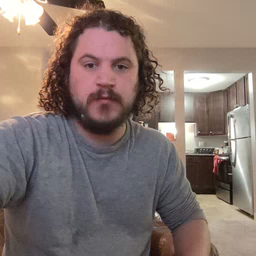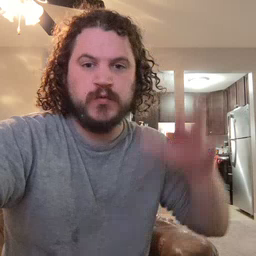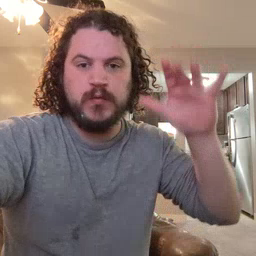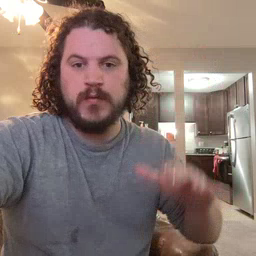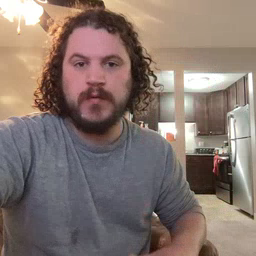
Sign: snow